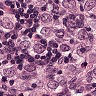
Metastatic tissue present: yes